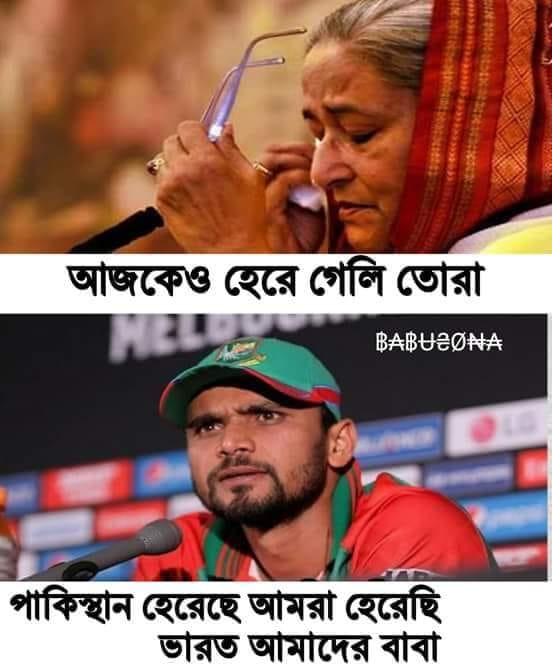
Caption: আজকেও হেরে গেলি তোরা    পাকিস্থান হেরেছে আমরা হেরেছি   ভারত আমাদের বাবা
Label: hate